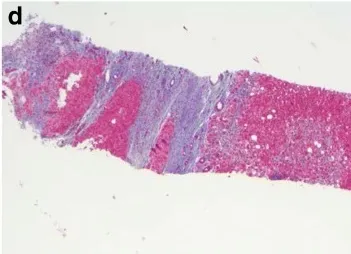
A MRI abdomen showing hepatocellular carcinoma in the left lobe (BCLC stage A). D; Trichrome stain highlights cirrhotic background.
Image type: pathology (h&e)